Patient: sex M, age 66
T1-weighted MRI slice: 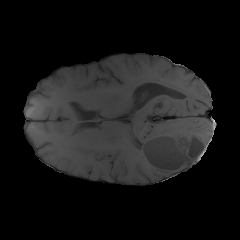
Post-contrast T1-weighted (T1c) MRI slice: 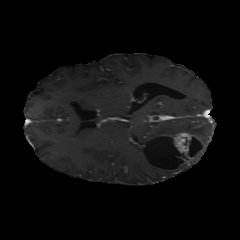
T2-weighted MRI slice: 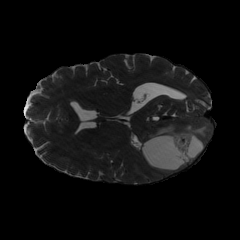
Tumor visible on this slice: yes
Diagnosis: Glioblastoma, IDH-wildtype
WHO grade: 4